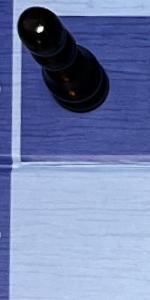
Label: Empty